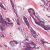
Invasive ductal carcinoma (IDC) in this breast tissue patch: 1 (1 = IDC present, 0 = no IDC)